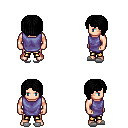
a pixel art fantasy rpg character, male body template, human, light skin, chain tabard jacket, gold greaves, black pageboy hairstyle, white slippers, four views (front, back, left, right), 2x2 character sprite sheet, small pixel art, hard edges, no anti-aliasing